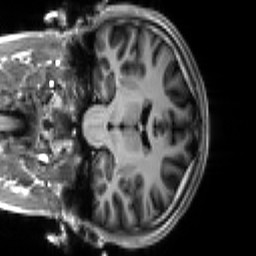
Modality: T1w
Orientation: coronal
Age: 18
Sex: male
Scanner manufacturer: siemens
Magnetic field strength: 3 T
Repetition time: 2.3 s
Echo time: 0.00267 s